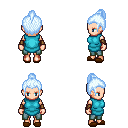
a pixel art fantasy rpg character, female body template, human, light skin, teal tunic, teal pants, white cyan short topknot hairstyle, leather bracers, brown slippers, four views (front, back, left, right), 2x2 character sprite sheet, small pixel art, hard edges, no anti-aliasing